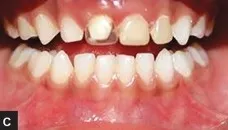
Selection of strip crown.
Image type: medical_photograph (oral_photograph)